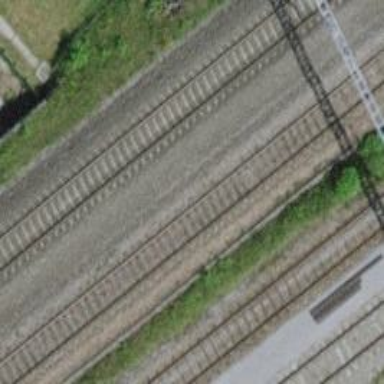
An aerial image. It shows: Single railway track with electrification through contact line.